Aerial crown-view tile of a tropical tree (Barro Colorado Island, Panama), acquired 20240918:
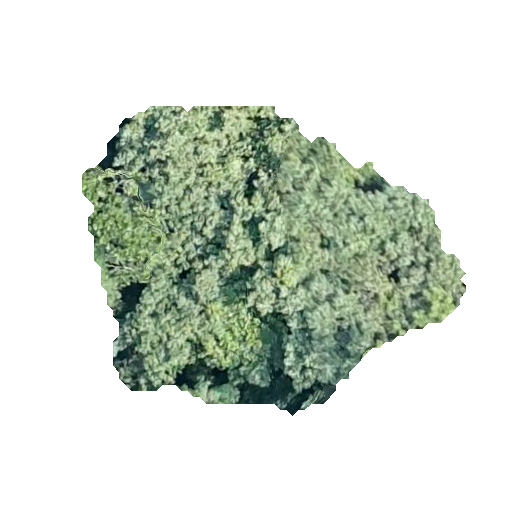
Species: Apeiba membranacea
GBIF accepted scientific name: Apeiba membranacea
Crown area: 129.706 m²